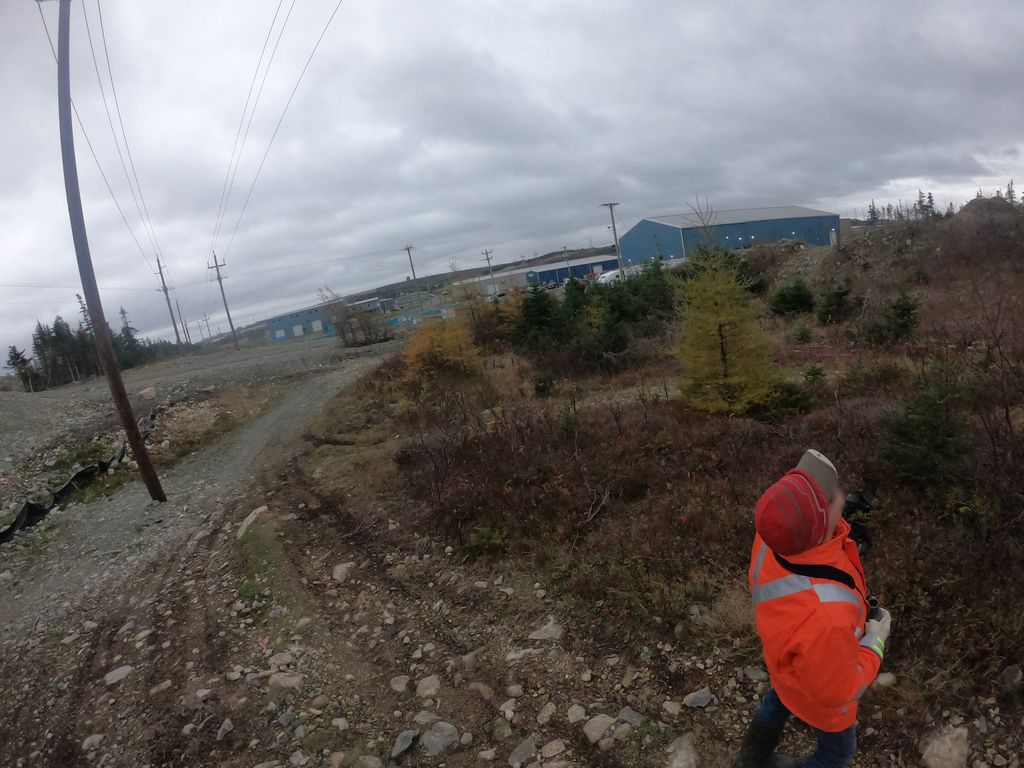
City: st_johns